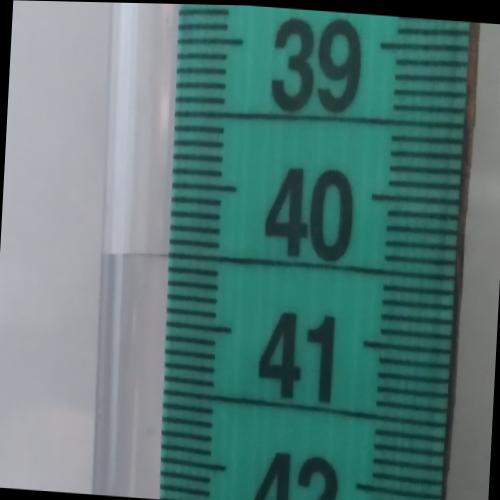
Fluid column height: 40.5 cm